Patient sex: M
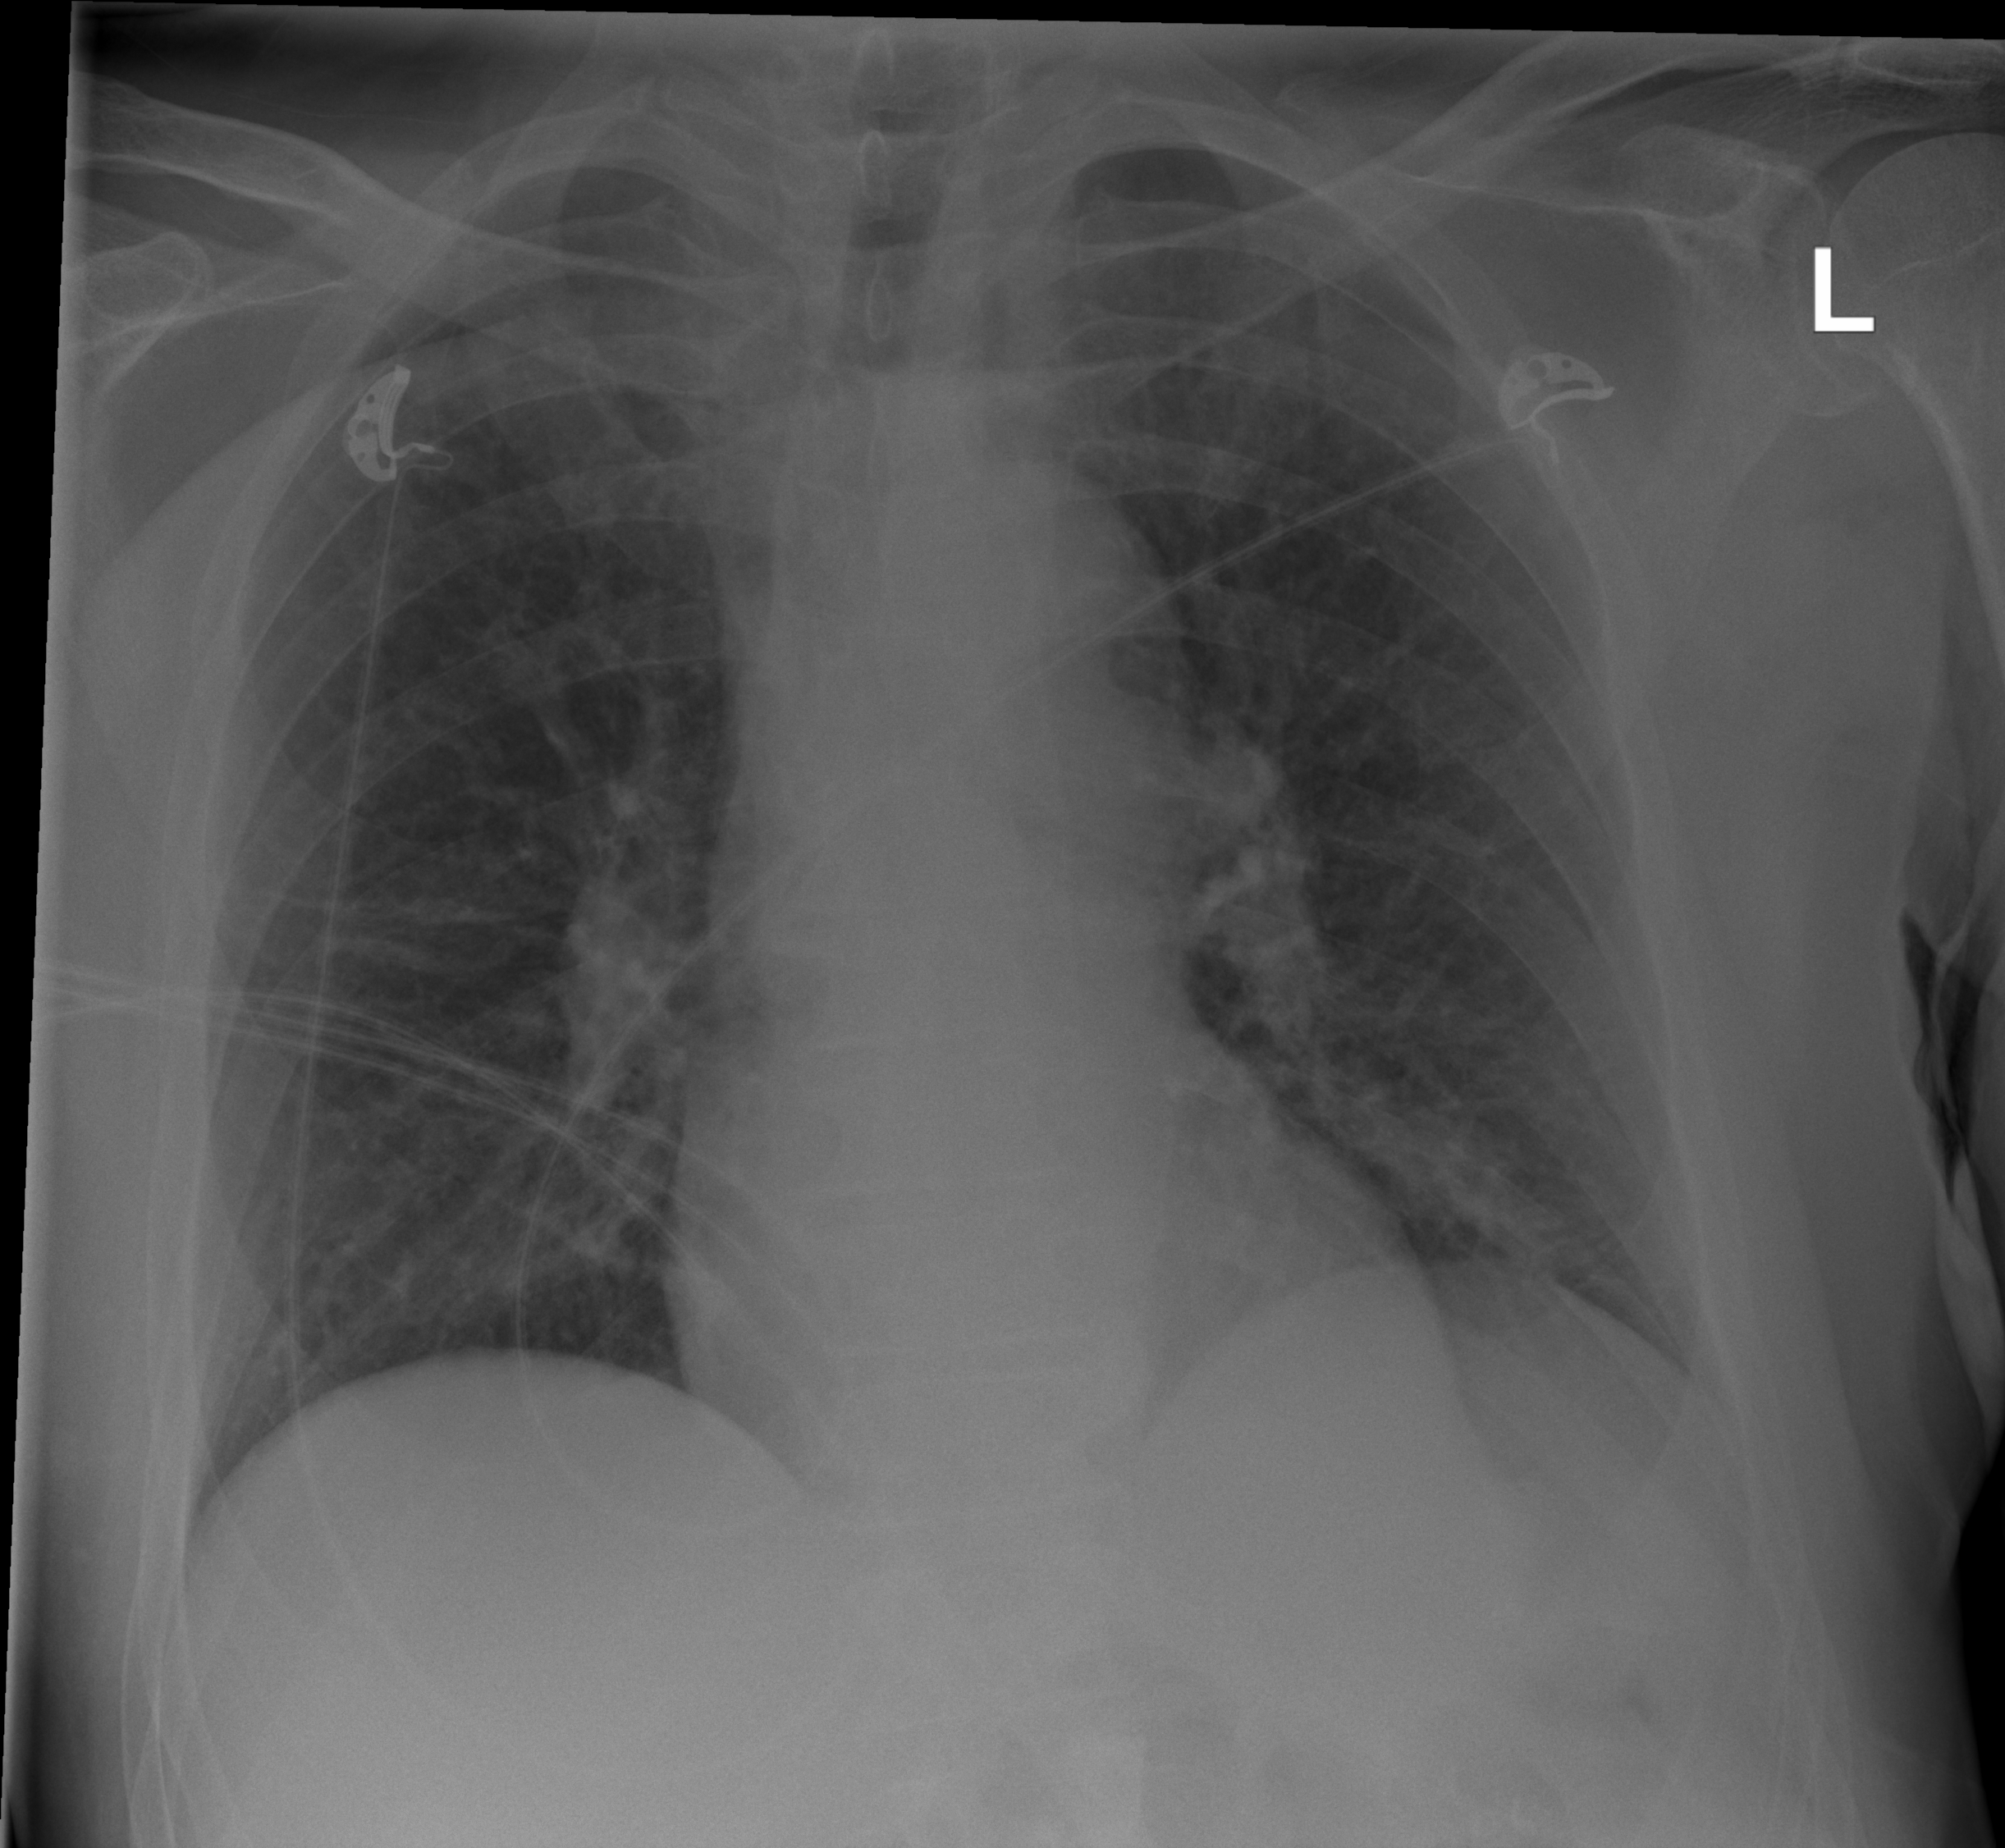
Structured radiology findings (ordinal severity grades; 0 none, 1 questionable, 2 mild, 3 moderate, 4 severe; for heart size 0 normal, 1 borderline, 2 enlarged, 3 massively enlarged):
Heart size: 0
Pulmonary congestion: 2
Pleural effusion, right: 0
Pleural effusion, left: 0
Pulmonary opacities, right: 0
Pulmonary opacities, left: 0
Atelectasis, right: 2
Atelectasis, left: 0